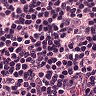
Metastatic tissue present: no